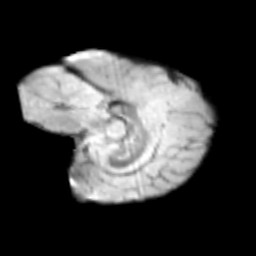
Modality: T2w
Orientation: sagittal
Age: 11
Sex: male
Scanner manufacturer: siemens
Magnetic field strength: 3 T
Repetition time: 3.8 s
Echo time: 0.07 s